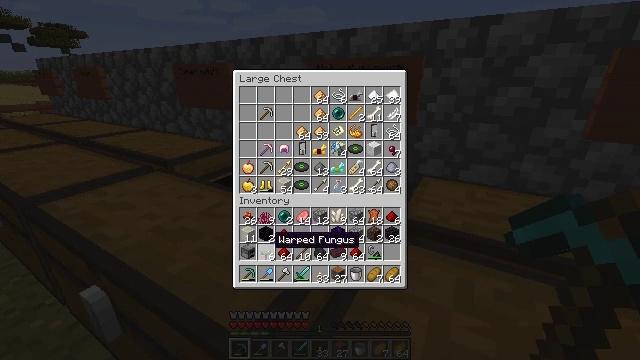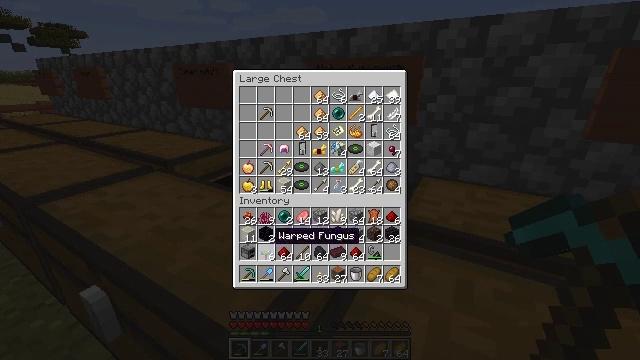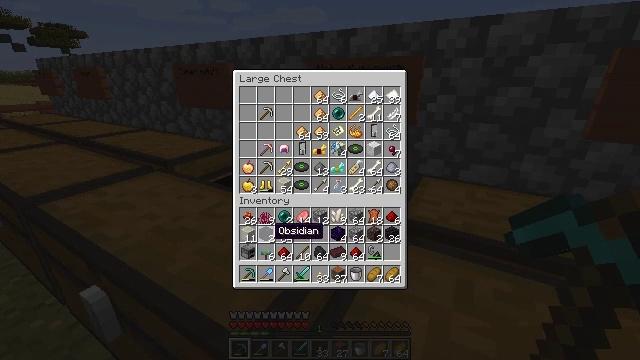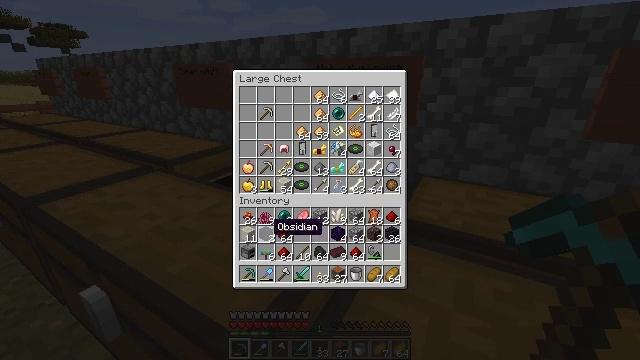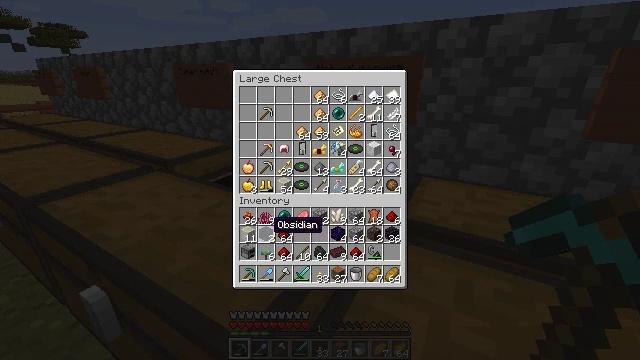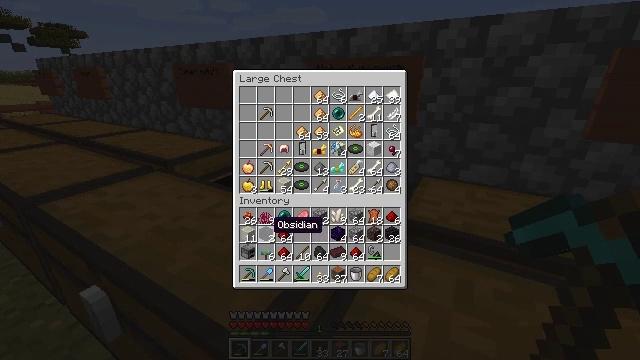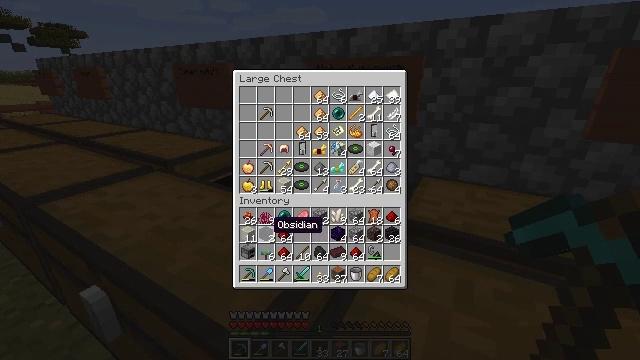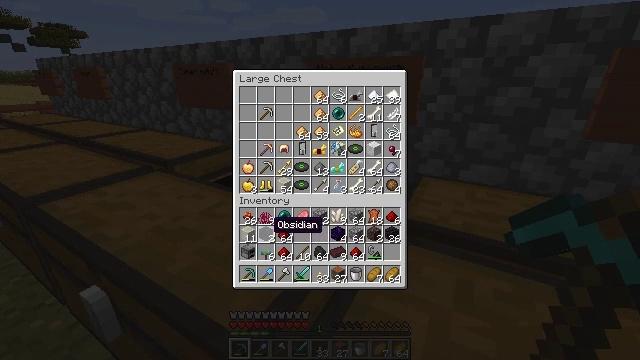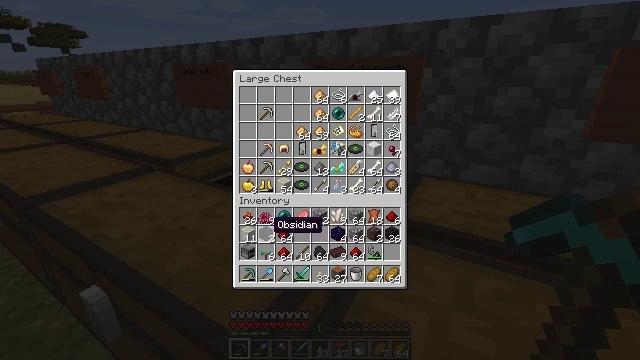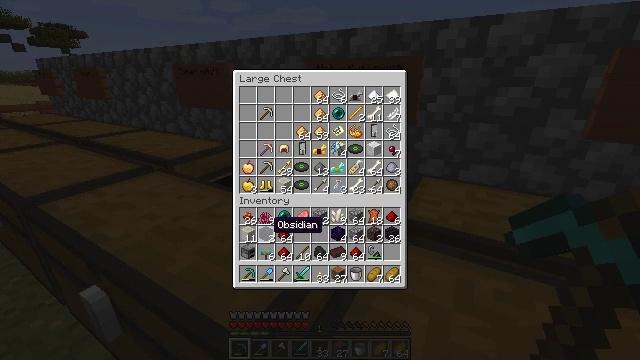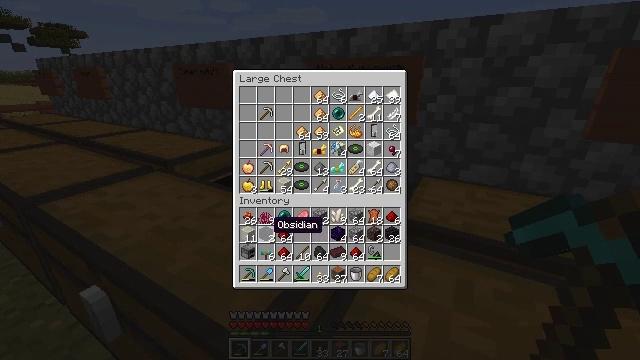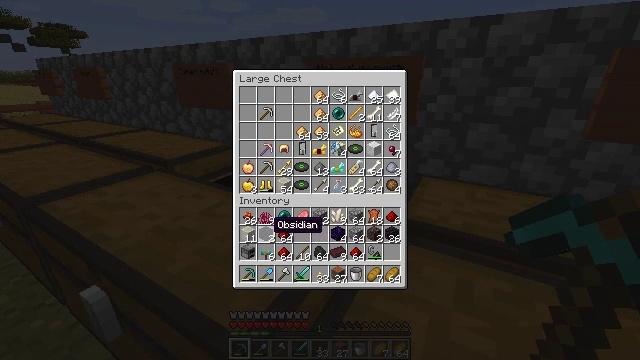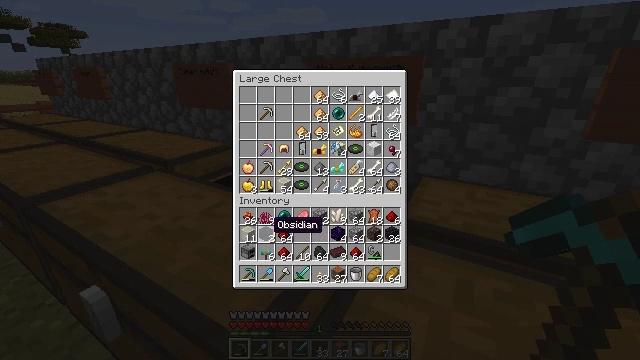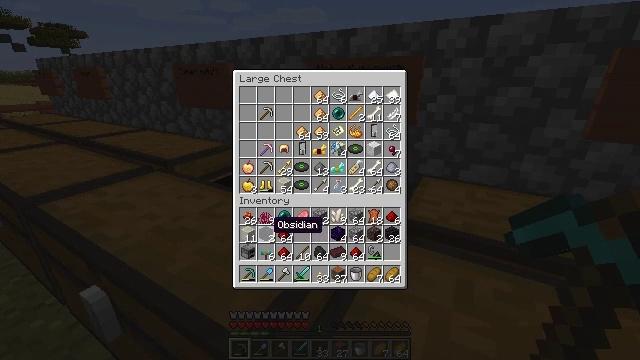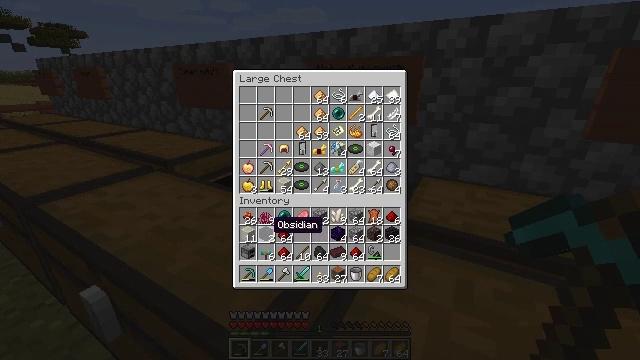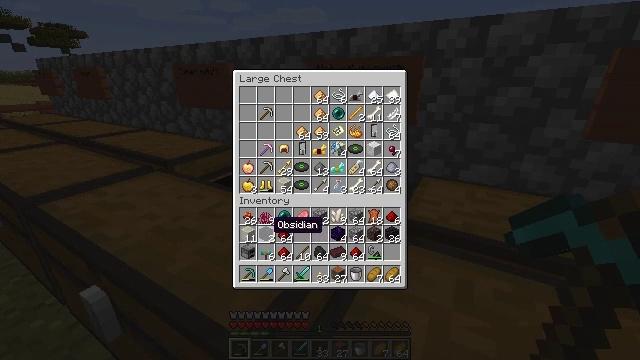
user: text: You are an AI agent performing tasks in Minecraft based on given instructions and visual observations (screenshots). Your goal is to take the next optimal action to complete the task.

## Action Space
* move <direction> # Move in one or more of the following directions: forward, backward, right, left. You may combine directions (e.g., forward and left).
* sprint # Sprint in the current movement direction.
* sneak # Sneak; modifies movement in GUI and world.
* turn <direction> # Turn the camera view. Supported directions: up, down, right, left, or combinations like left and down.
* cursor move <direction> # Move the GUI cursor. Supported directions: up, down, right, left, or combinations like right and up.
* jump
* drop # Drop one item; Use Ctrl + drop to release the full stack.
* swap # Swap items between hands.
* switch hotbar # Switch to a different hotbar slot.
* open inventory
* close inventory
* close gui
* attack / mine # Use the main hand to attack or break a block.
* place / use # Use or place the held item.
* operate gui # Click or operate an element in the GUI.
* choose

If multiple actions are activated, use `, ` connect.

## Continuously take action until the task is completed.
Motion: motion action
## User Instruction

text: Remove a furnace from the inventory.
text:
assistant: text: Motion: no_op
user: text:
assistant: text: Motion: no_op
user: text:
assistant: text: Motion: no_op
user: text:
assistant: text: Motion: no_op
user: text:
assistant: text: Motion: no_op
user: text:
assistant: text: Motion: no_op
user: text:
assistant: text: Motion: no_op
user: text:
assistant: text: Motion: no_op
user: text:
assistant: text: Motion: no_op
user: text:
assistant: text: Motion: no_op
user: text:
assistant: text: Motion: no_op
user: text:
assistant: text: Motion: no_op
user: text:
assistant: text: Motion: no_op
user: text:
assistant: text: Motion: no_op
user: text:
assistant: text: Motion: no_op
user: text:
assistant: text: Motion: no_op
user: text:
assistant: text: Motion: no_op
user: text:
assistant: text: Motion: no_op
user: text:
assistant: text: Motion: no_op
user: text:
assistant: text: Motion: no_op
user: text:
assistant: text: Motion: no_op
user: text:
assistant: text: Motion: no_op
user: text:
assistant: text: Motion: no_op
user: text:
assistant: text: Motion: no_op
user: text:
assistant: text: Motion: no_op
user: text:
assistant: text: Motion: no_op
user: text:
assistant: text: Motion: no_op
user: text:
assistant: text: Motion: no_op
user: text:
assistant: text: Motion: no_op
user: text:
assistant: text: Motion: no_op